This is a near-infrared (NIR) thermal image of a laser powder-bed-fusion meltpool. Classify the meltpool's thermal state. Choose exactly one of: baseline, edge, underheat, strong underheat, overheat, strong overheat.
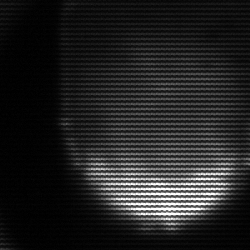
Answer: edge